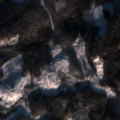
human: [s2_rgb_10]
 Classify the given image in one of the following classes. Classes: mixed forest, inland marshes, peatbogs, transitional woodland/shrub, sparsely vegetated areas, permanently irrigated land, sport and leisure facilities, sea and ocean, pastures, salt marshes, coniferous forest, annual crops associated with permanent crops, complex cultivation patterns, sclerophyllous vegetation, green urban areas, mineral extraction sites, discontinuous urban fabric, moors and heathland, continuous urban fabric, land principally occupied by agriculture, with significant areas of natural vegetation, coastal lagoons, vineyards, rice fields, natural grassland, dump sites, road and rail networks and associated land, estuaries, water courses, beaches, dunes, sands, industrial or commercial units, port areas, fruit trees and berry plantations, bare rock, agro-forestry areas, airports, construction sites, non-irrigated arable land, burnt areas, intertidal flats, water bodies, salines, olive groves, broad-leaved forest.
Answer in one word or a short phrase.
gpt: coniferous forest, mixed forest, transitional woodland/shrub, water bodies